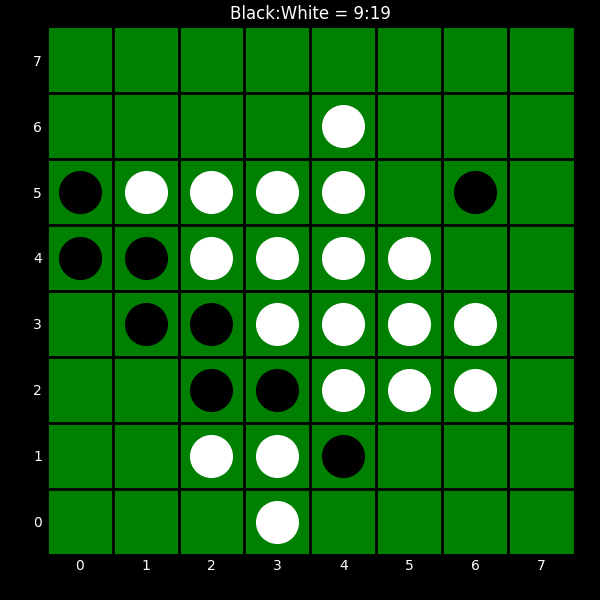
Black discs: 9
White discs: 19